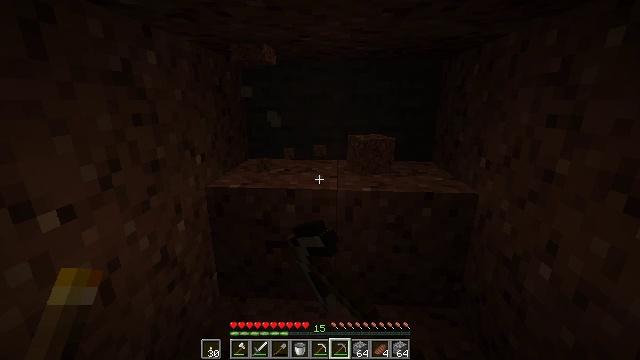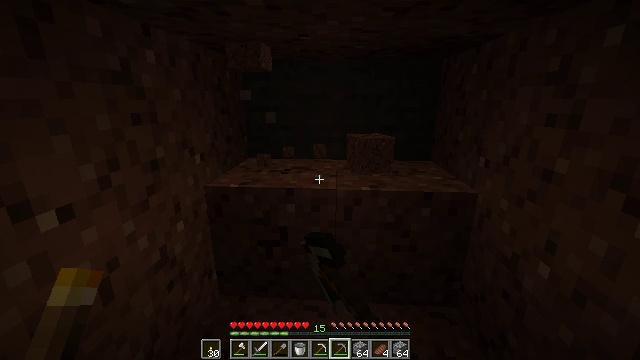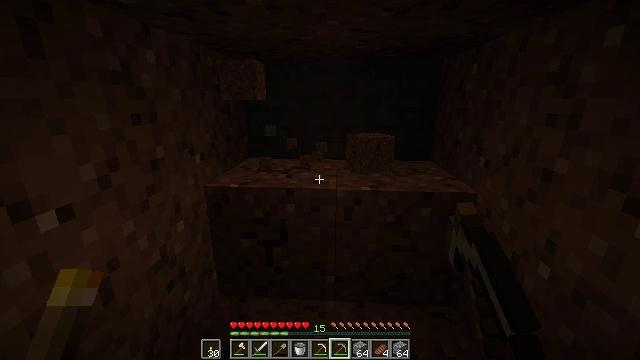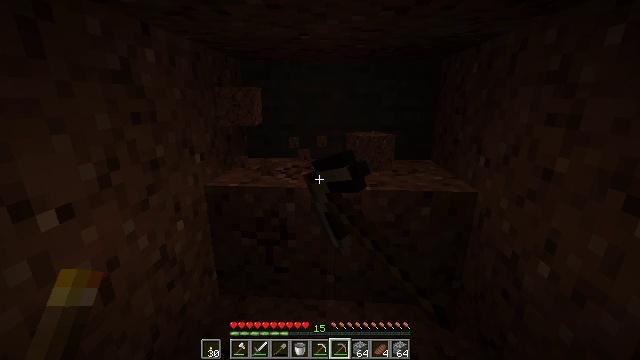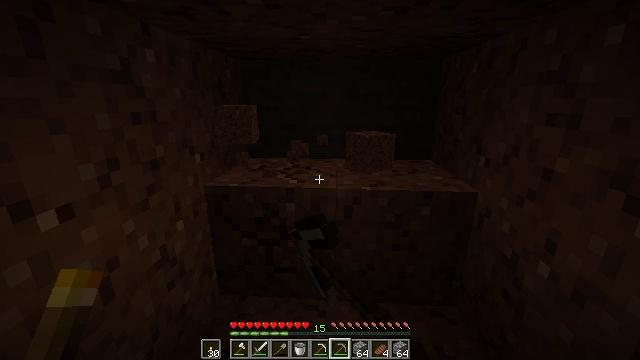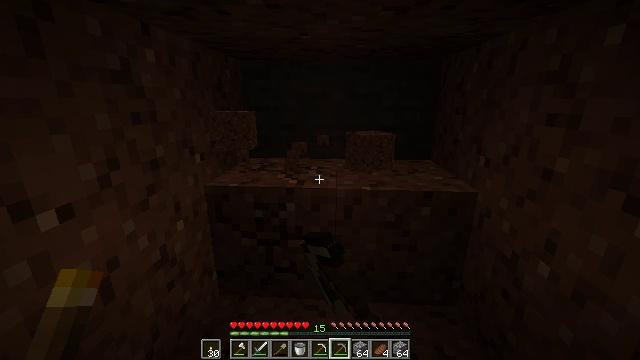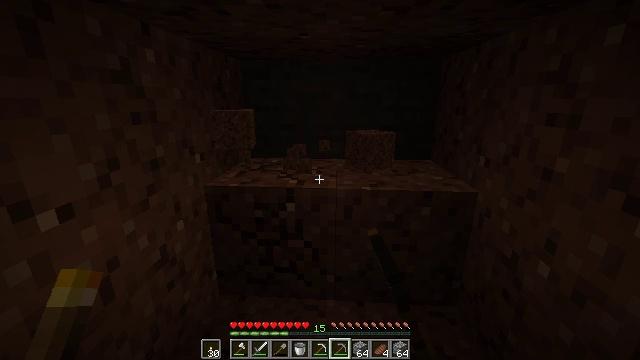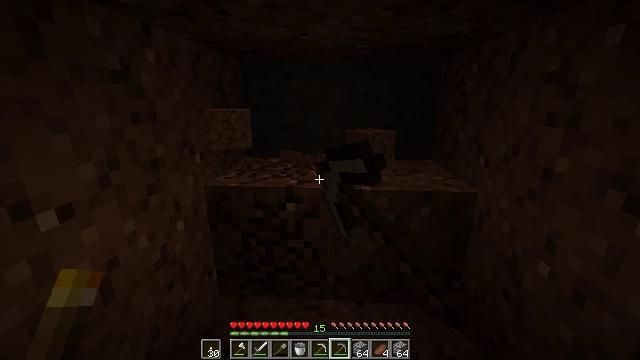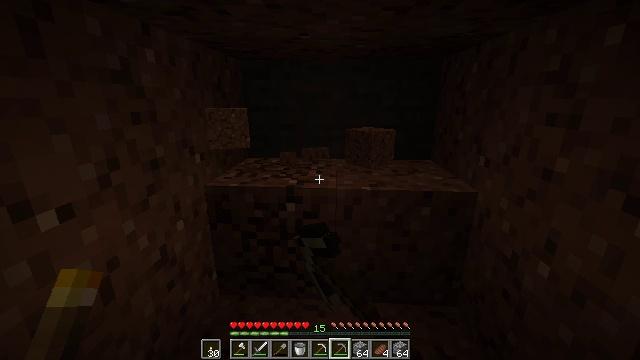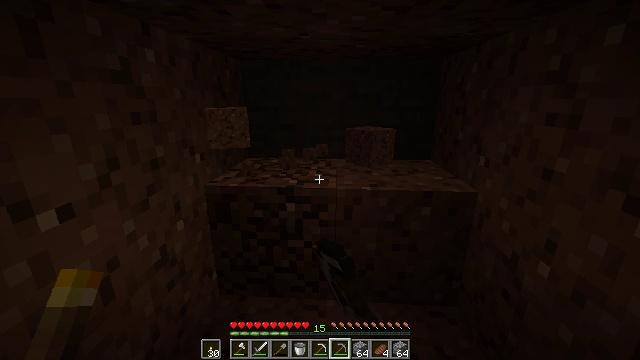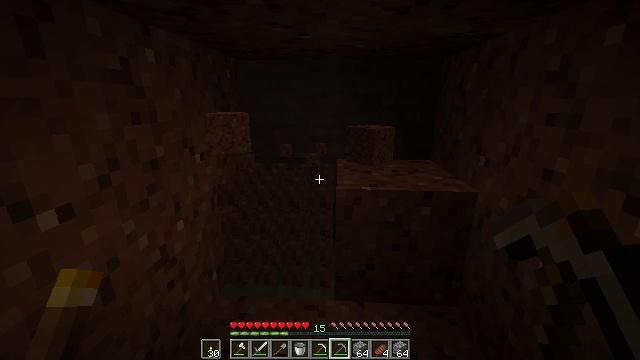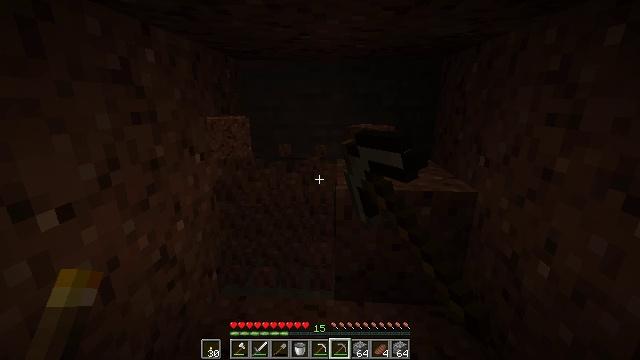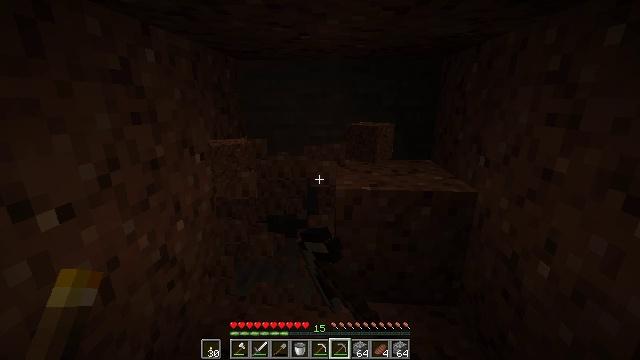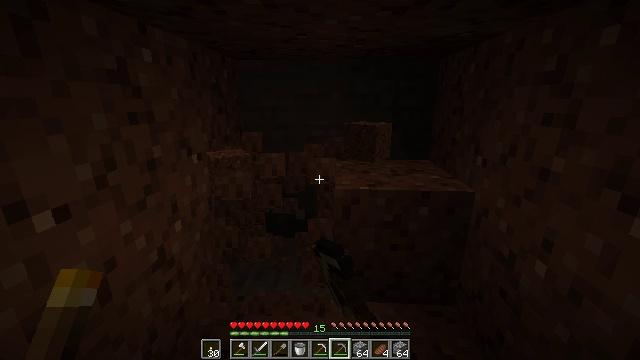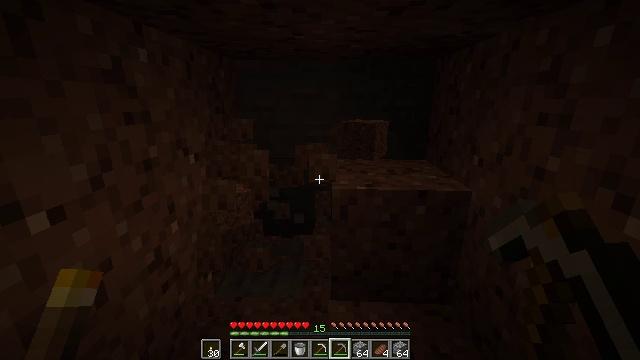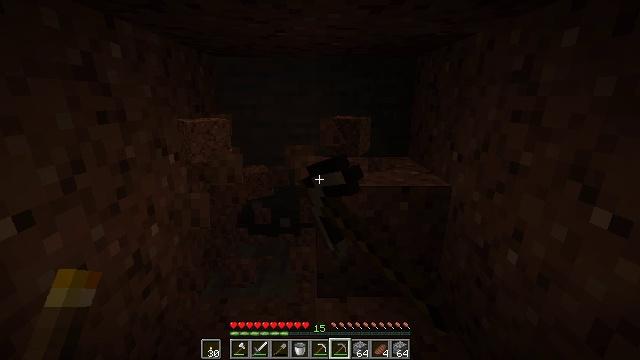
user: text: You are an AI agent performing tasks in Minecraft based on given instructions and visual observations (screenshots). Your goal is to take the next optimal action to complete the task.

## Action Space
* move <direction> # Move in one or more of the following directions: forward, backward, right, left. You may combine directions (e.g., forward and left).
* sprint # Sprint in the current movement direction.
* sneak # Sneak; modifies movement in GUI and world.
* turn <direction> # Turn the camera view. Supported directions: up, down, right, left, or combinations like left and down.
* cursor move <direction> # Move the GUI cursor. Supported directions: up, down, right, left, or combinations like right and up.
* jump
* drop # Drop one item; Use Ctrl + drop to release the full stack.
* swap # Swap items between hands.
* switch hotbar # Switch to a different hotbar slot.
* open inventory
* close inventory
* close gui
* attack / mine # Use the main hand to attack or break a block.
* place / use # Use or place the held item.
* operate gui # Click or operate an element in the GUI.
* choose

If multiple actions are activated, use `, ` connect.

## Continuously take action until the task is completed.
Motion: motion action
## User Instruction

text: Attack the ground to harvest granite.
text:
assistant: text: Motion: attack / mine
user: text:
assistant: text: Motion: attack / mine
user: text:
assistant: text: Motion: attack / mine
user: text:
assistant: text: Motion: attack / mine
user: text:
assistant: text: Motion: attack / mine
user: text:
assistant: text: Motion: attack / mine
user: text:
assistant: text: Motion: attack / mine
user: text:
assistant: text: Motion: attack / mine
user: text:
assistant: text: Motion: attack / mine
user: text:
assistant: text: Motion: attack / mine
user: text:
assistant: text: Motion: attack / mine
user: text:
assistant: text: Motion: attack / mine
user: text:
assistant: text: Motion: attack / mine
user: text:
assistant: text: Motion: attack / mine
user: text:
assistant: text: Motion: turn right, attack / mine
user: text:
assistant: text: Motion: turn right, attack / mine
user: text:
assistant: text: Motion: attack / mine
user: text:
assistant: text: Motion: turn right, attack / mine
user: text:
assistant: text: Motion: turn right, attack / mine
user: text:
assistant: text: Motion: turn right, attack / mine
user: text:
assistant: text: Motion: attack / mine
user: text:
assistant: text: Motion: attack / mine
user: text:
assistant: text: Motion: attack / mine
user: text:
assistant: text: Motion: attack / mine
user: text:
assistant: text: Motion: attack / mine
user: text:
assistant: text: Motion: attack / mine
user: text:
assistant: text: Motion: attack / mine
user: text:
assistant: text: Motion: attack / mine
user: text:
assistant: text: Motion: attack / mine
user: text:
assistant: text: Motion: attack / mine